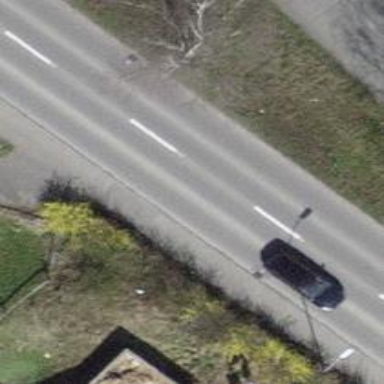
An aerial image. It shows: Secondary road with asphalt surface.